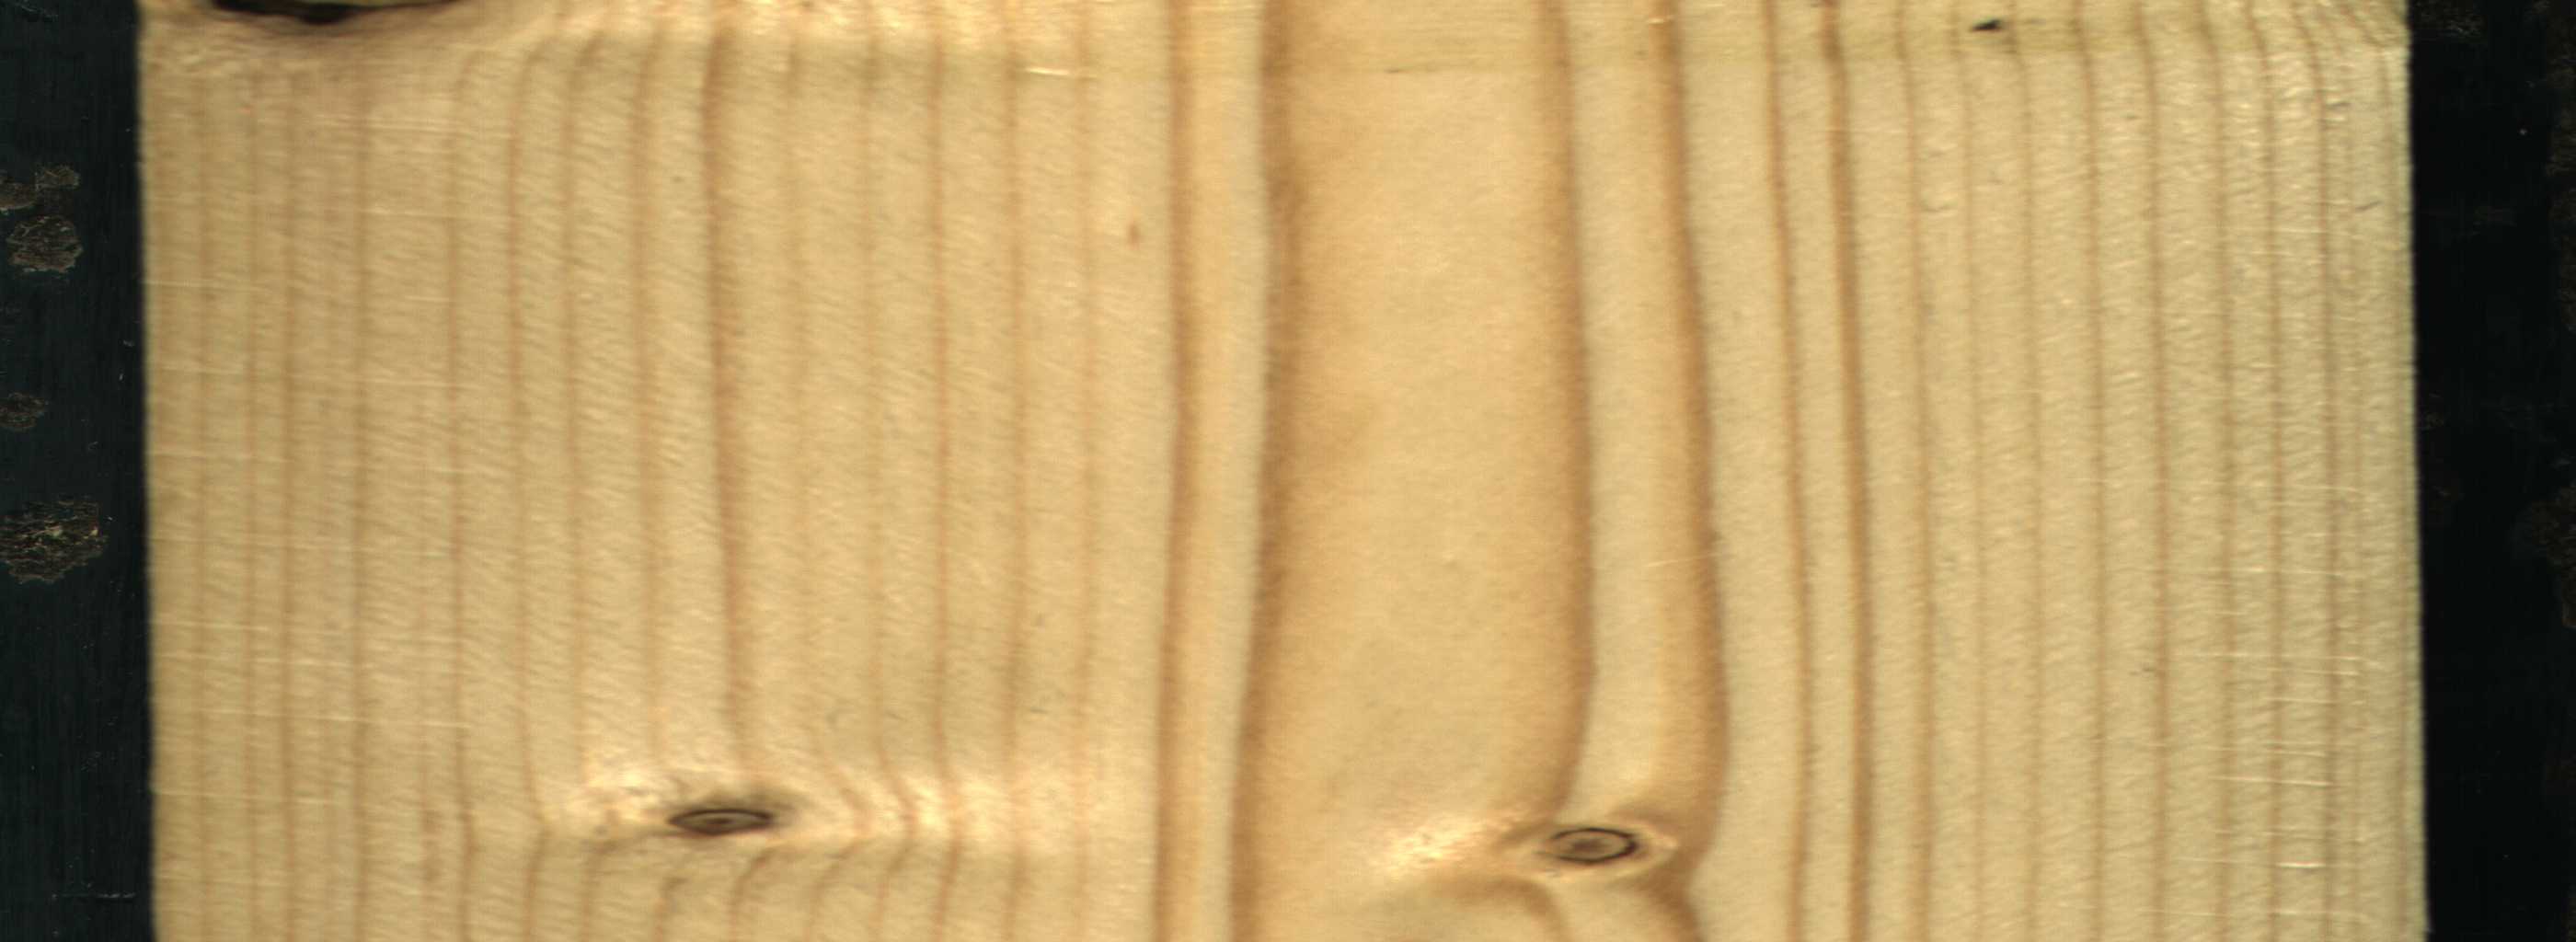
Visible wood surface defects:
Dead_Knot
Live_Knot
Live_Knot